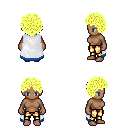
a pixel art fantasy rpg character, female body template, human, dark skin, white trimmed cape, gold greaves, gold curly afro hairstyle, four views (front, back, left, right), 2x2 character sprite sheet, small pixel art, hard edges, no anti-aliasing